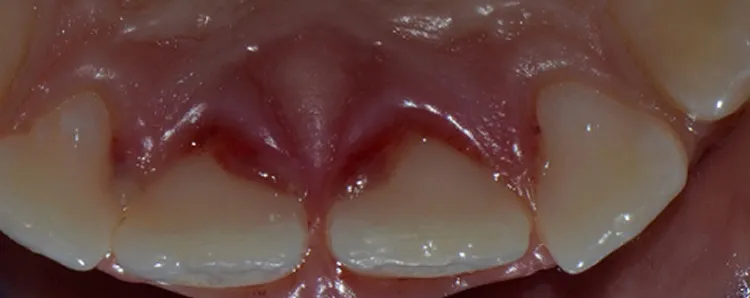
palatal clinical preoperative view of traumatized teeth.
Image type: medical_photograph (other_medical_photograph)